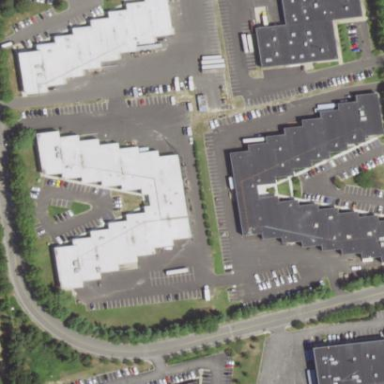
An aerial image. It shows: Commercial building.